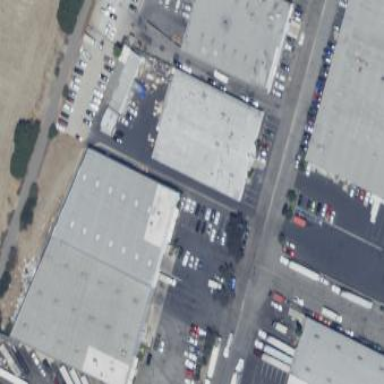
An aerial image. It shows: Warehouse building.